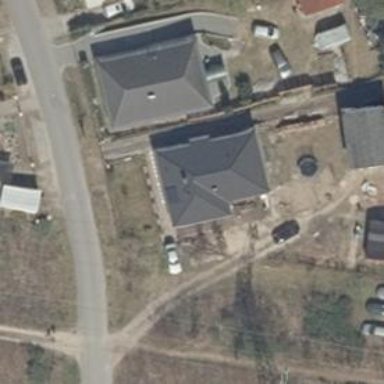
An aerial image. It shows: Hipped roof house.